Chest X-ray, AP view. Patient: 58 years old, sex M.
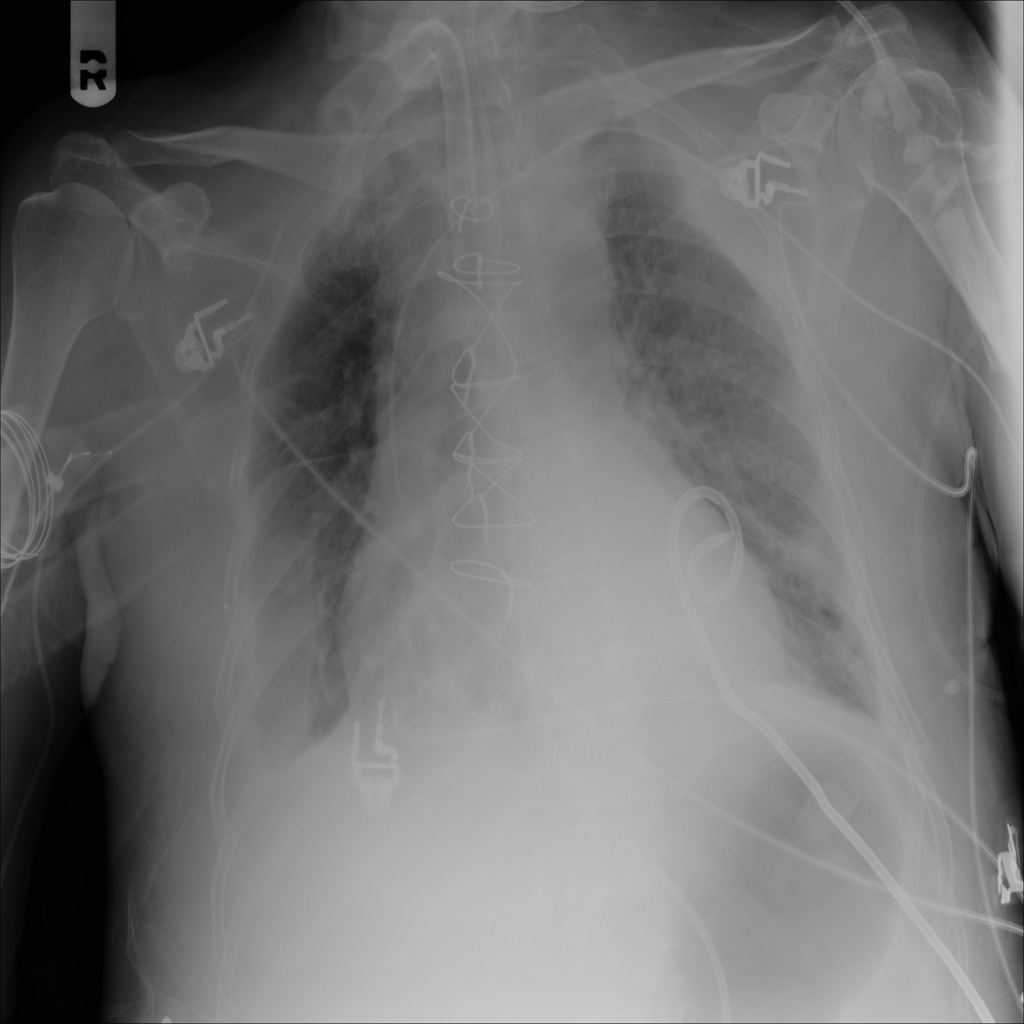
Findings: Effusion, Infiltration, Pleural_Thickening